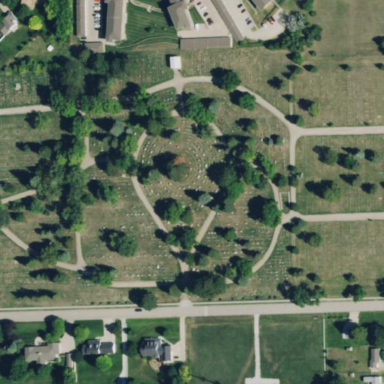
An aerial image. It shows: Cemetery.